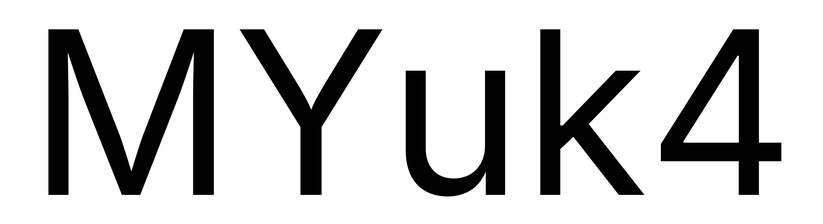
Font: Inter_Regular